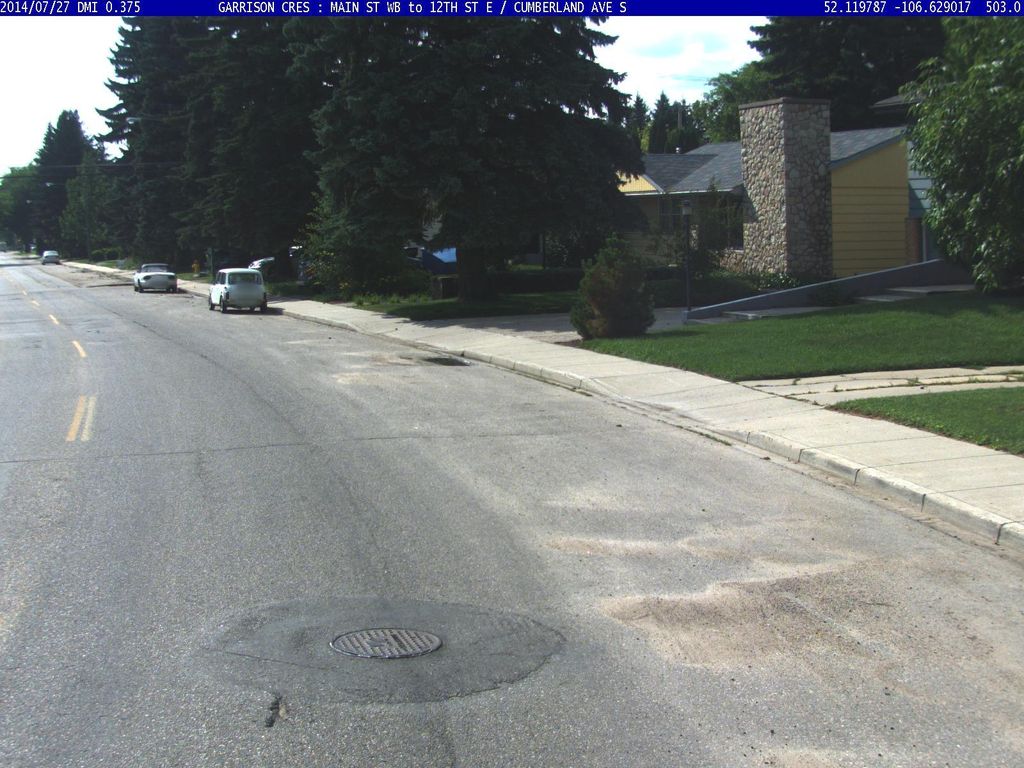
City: saskatoon